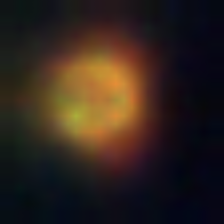
Taxon: NanoPlankton
Group: Other